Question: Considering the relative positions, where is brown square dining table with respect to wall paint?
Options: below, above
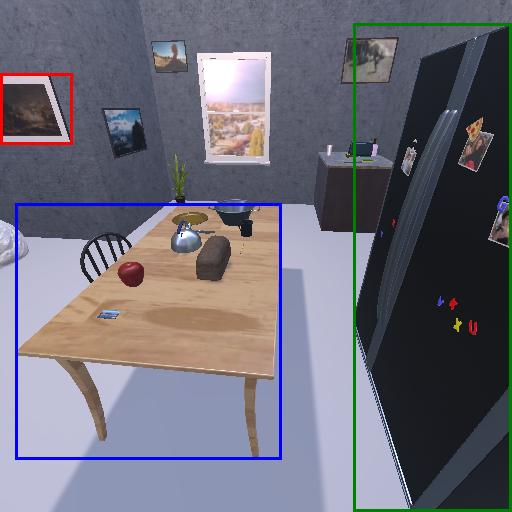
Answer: below